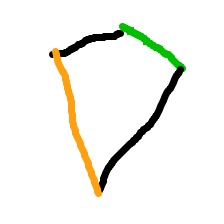
Shape: kite